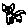
Label: cat